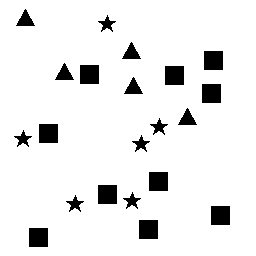
Squares: 10
Triangles: 5
Stars: 6
Total shapes: 21